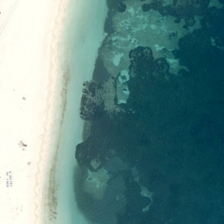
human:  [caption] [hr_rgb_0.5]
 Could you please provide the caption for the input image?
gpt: the water to the beach against big white waves .

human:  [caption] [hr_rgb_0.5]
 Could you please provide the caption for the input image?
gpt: the sea beat the white spray on the beach .

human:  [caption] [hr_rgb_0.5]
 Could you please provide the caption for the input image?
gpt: the sea beat the white spray on the beach .

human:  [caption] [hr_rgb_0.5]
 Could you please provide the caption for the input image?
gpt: water is dark blue light blue .

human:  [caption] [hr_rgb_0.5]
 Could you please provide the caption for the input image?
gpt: the water to the beach against big white waves .